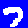
Digit: 7